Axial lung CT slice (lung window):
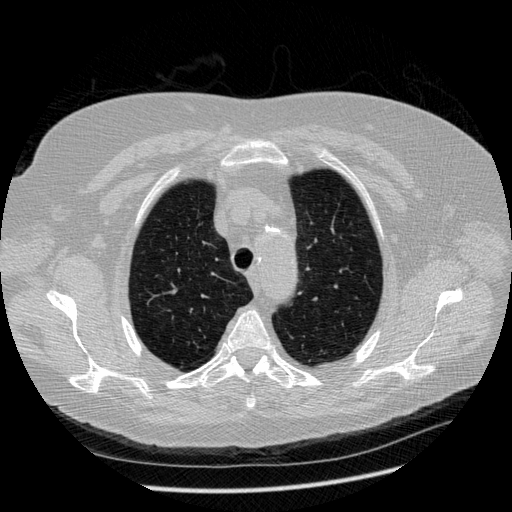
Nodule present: no